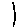
Label: line